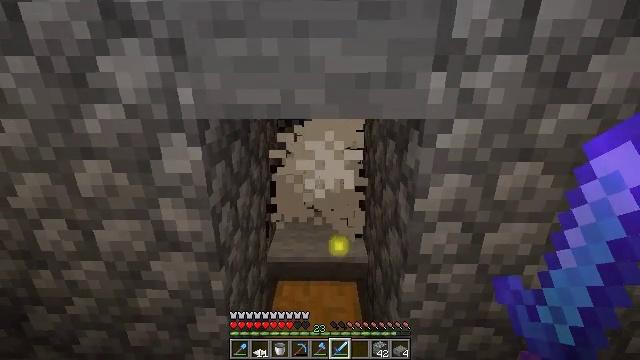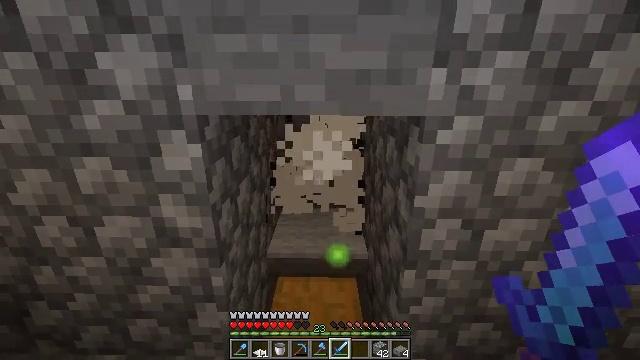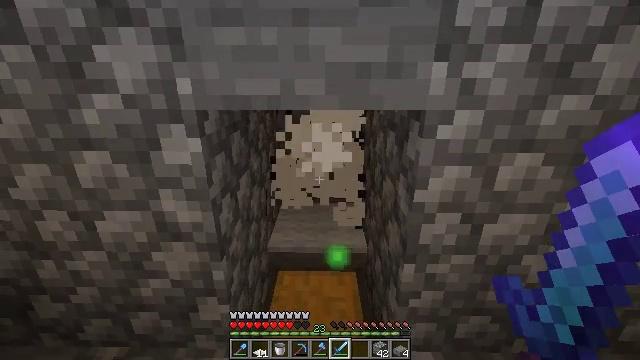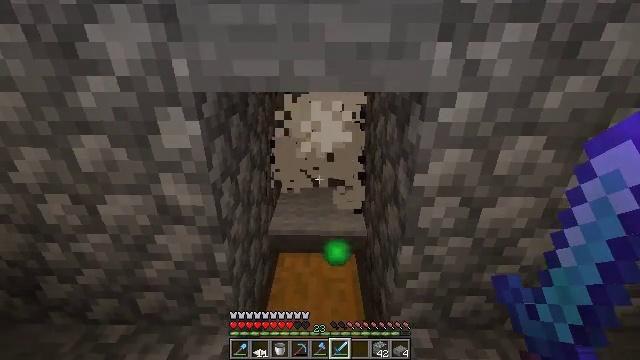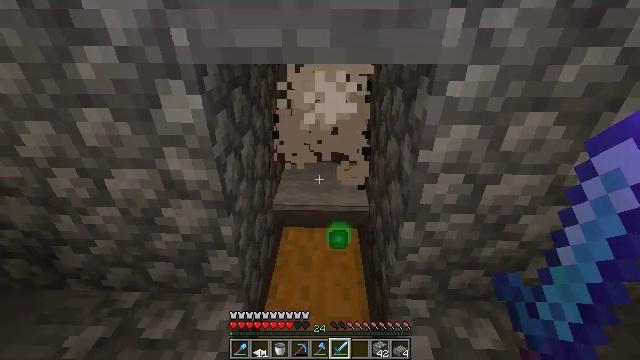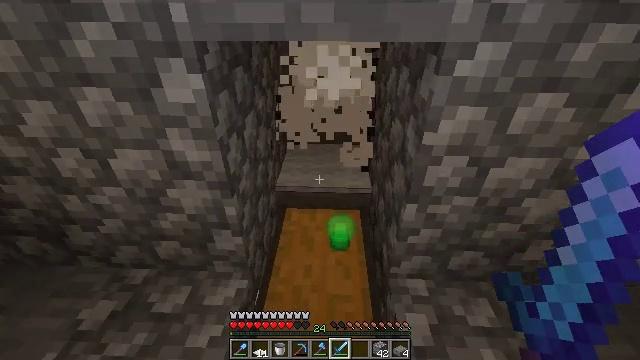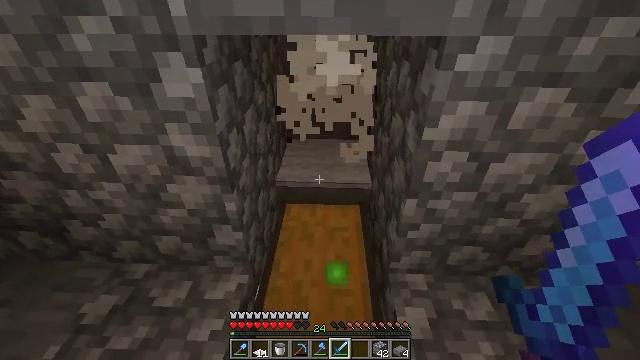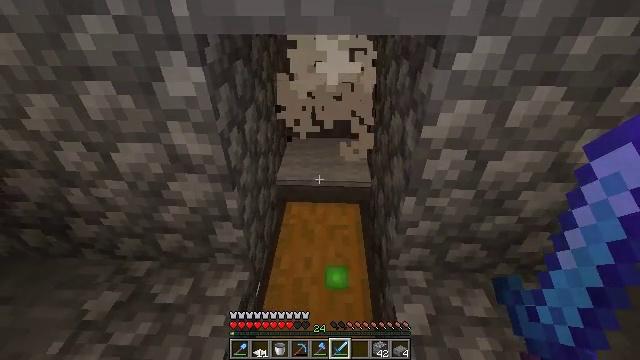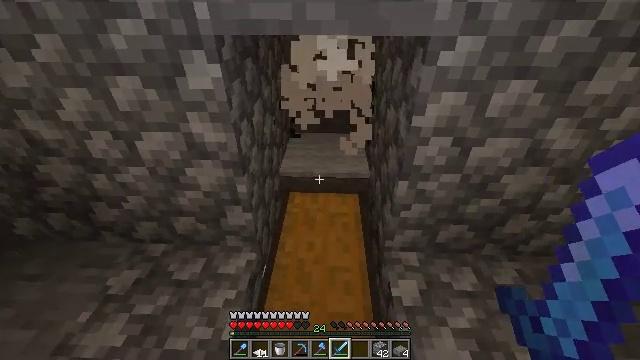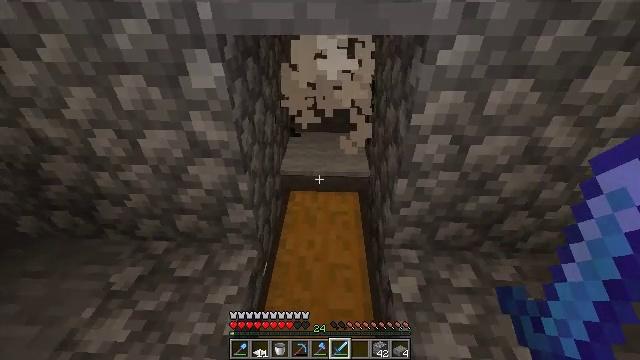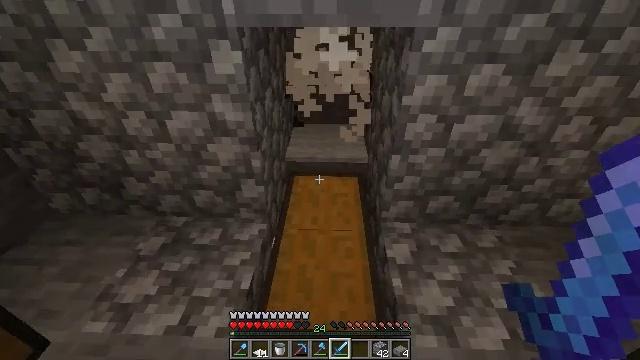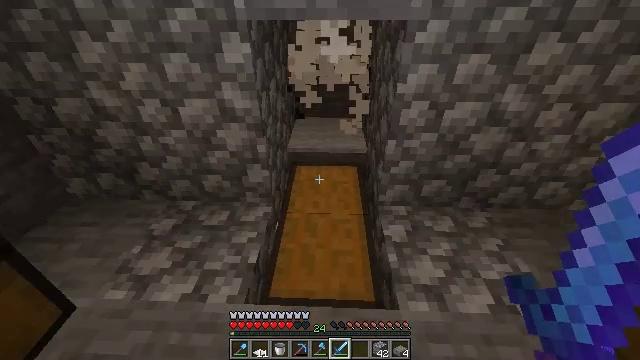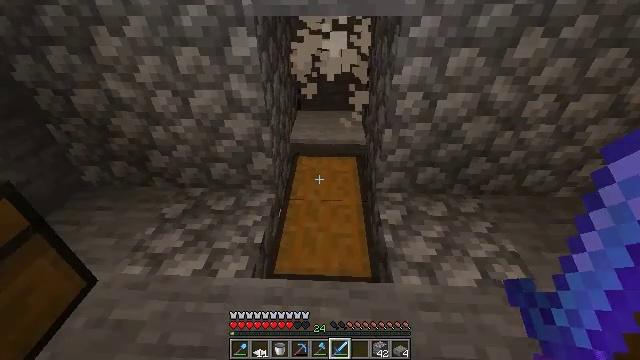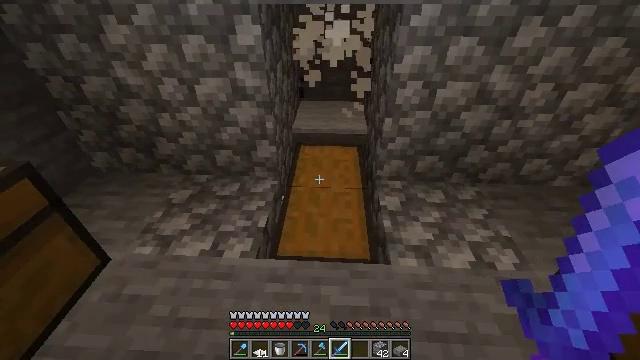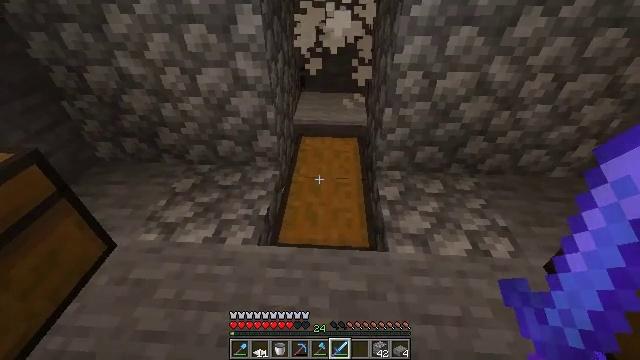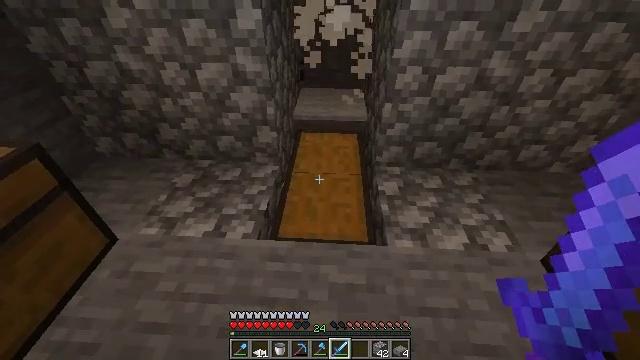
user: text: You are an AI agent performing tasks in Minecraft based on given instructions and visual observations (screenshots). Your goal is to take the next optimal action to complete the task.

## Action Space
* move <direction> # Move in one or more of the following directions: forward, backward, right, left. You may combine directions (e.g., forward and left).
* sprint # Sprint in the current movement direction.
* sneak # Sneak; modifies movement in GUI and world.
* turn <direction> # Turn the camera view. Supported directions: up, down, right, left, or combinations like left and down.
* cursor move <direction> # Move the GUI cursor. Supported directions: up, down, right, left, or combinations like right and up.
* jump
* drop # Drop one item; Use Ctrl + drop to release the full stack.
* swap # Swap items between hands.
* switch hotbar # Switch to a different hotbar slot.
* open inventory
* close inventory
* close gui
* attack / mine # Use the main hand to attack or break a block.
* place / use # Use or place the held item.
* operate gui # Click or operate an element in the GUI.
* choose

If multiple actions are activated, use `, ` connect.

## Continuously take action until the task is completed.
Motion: motion action
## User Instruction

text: Open the crafting table and craft an iron trapdoor with ingots.
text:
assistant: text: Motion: no_op
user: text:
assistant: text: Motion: turn down
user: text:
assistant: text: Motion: turn down
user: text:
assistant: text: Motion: turn down
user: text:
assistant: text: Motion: turn down
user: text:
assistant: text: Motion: turn down
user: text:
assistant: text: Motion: move back
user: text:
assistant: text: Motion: move back
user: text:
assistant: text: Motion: move back
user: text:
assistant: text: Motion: move back
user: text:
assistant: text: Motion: move back
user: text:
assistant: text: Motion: no_op
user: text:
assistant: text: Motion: turn down
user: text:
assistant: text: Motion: turn down
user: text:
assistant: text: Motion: no_op
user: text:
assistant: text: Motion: no_op
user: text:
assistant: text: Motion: use / place
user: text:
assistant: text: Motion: use / place
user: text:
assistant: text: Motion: use / place
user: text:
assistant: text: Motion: use / place
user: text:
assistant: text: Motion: no_op
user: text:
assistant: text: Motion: open gui
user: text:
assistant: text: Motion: no_op
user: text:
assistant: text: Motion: no_op
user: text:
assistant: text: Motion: no_op
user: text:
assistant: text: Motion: no_op
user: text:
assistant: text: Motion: no_op
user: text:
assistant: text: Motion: no_op
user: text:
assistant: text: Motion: no_op
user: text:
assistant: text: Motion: no_op